Question: I am not asking for my code to be written for me but rather a path.
I am looking for a way to prevent a form that open from leaving the bounds of the parent form.
> Like keep both forms open, but not allow another form that is opened
via the program to leave the bounds of the other program. Best example
is like an operating system.
Picture of what I mean:

Thank you, any further questions please ask!
Austin
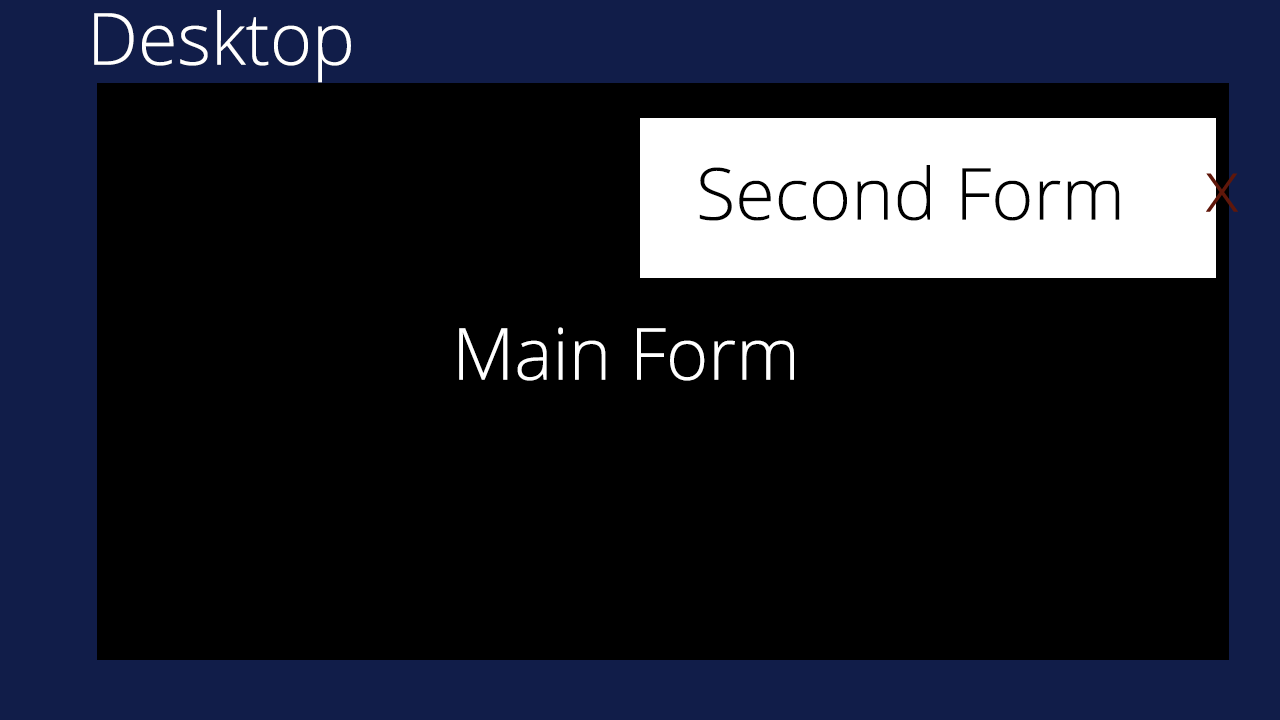
Answer: An MDI solution is a starting point, but the child mdi forms can still be moved outside the bounds of the visible window of the parent MDI form. To address this issue, you'll need to add an event handler to the child MDI forms so that after each child window is moved, it remains contained in the parent MDI form.
The sample code below is from a very old question on the MSDN forums, but still works like a charm :) Source: <URL>
'''
protected override void OnMove(EventArgs e)
{
//
// Get the MDI Client window reference
//
MdiClient mdiClient = null;
foreach(Control ctl in MdiParent.Controls)
{
mdiClient = ctl as MdiClient;
if(mdiClient != null)
break;
}
//
// Don't allow moving form outside of MDI client bounds
//
if(Left < mdiClient.ClientRectangle.Left)
Left = mdiClient.ClientRectangle.Left;
if(Top < mdiClient.ClientRectangle.Top)
Top = mdiClient.ClientRectangle.Top;
if(Top + Height > mdiClient.ClientRectangle.Height)
Top = mdiClient.ClientRectangle.Height - Height;
if(Left + Width > mdiClient.ClientRectangle.Width)
Left = mdiClient.ClientRectangle.Width - Width;
base.OnMove(e);
}
'''